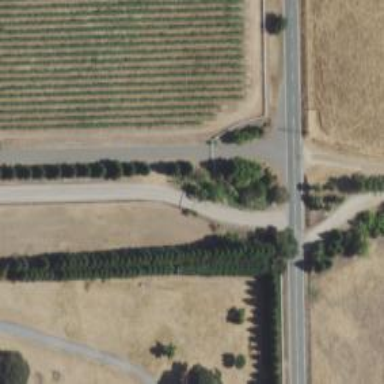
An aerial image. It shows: Service road with grade2 tracktype.